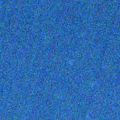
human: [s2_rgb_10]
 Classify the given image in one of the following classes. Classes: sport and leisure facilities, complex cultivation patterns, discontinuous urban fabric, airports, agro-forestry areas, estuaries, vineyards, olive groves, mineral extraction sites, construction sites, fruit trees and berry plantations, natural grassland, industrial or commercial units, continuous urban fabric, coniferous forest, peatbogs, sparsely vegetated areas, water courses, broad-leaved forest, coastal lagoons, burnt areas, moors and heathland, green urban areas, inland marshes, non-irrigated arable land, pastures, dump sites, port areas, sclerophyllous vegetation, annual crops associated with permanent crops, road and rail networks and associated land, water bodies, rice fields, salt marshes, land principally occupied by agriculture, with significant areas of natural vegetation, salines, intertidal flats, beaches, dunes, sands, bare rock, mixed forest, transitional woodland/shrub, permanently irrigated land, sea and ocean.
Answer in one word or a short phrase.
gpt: water bodies